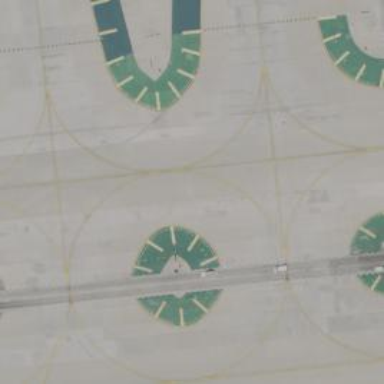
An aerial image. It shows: Image of taxiway at airport.